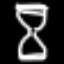
Label: hourglass